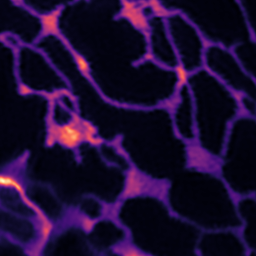
Label: Super-resolution ER image